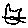
Label: cat